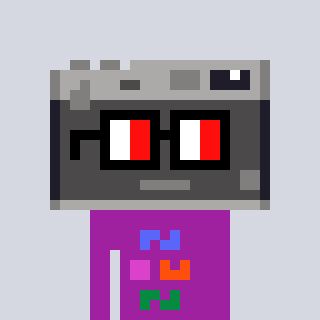
a pixel art character with square glasses with black frames and red eyes, a camera-shaped head and a magenta-colored body on a cool background